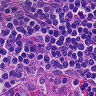
Metastatic tissue present: no